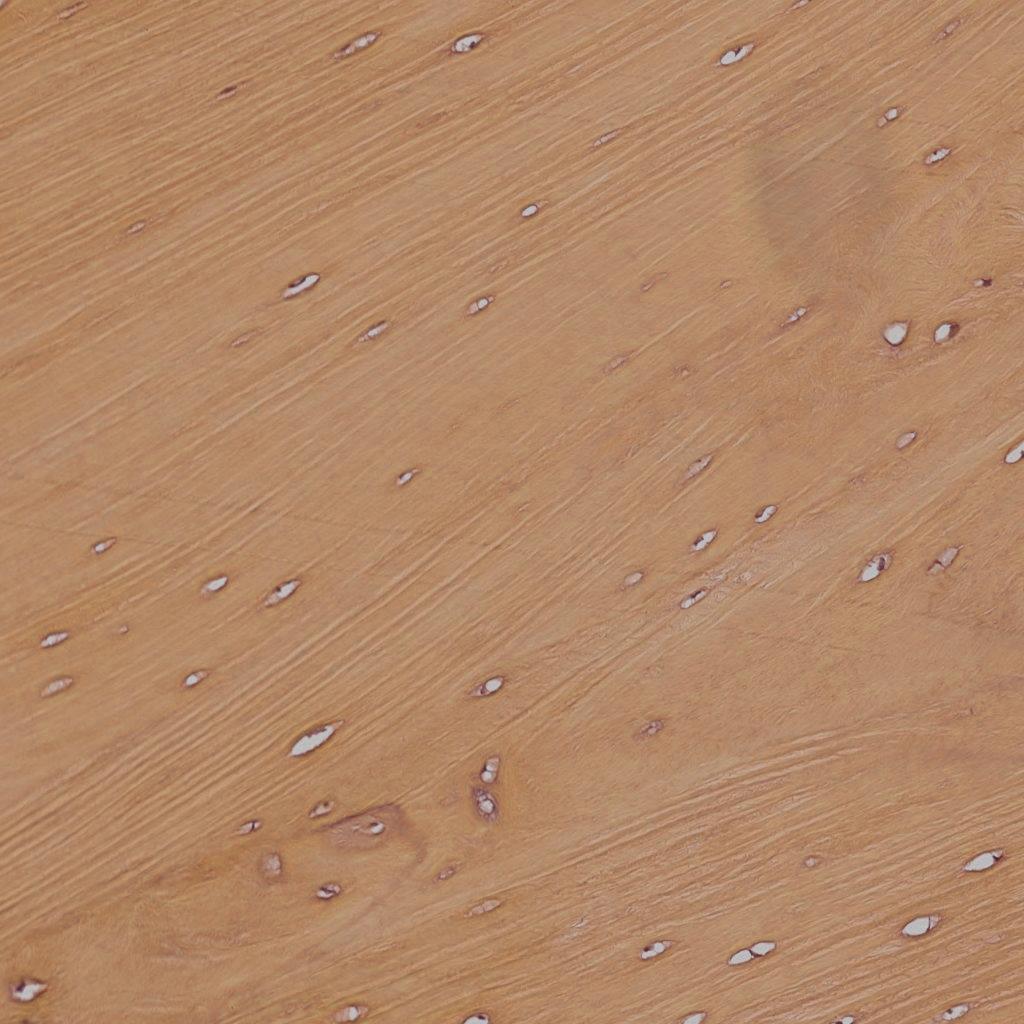
Label: Non-Tumor